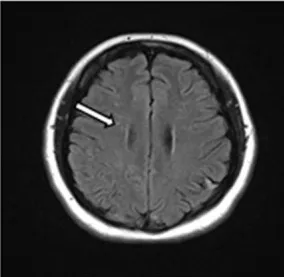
(D) Case 3: Axial cerebral T2-FLAIR: small foci of T2-FLAIR hyperintensity in the frontal lobe.
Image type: radiology (mri)